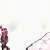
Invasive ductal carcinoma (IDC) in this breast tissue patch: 0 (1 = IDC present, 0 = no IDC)